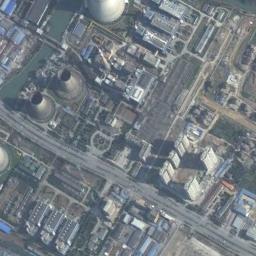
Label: thermal_power_station